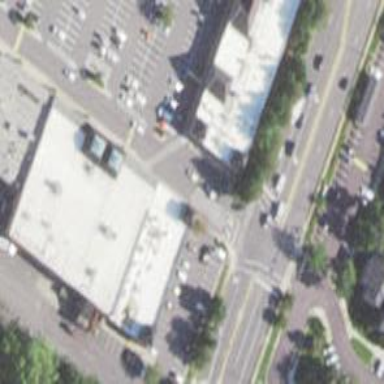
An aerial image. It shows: Convenience shop.